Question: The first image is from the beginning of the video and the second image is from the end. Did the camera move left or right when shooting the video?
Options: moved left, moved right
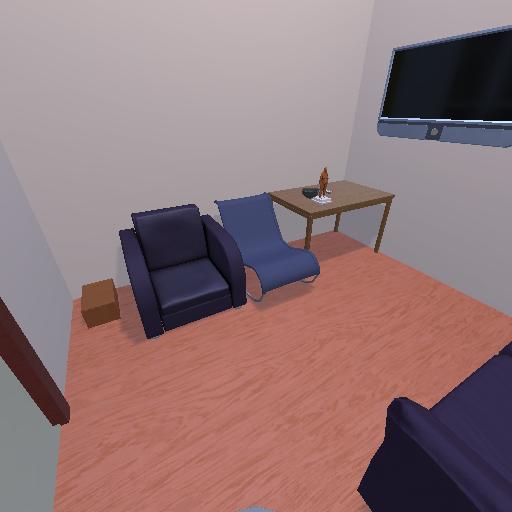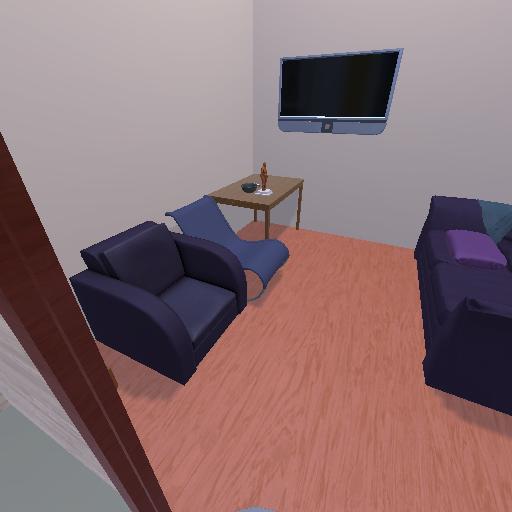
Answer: moved left